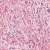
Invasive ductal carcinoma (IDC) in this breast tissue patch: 1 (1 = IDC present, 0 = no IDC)